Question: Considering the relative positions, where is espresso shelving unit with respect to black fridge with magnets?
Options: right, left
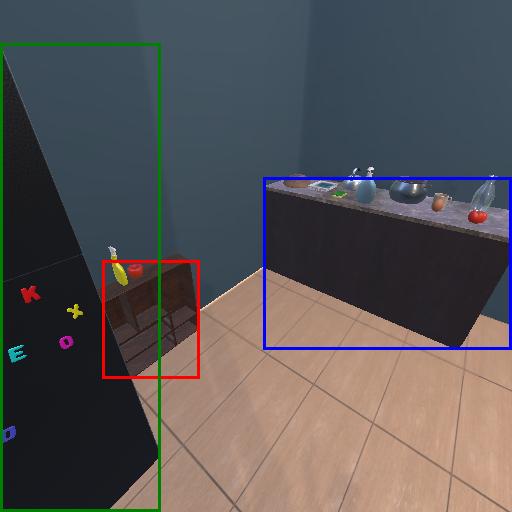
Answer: right